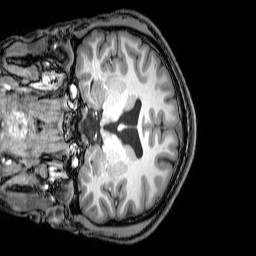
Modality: T1w
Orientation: coronal
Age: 22
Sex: male